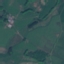
Land use / land cover: Pasture